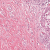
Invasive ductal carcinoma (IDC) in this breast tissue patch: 0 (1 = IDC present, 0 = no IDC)